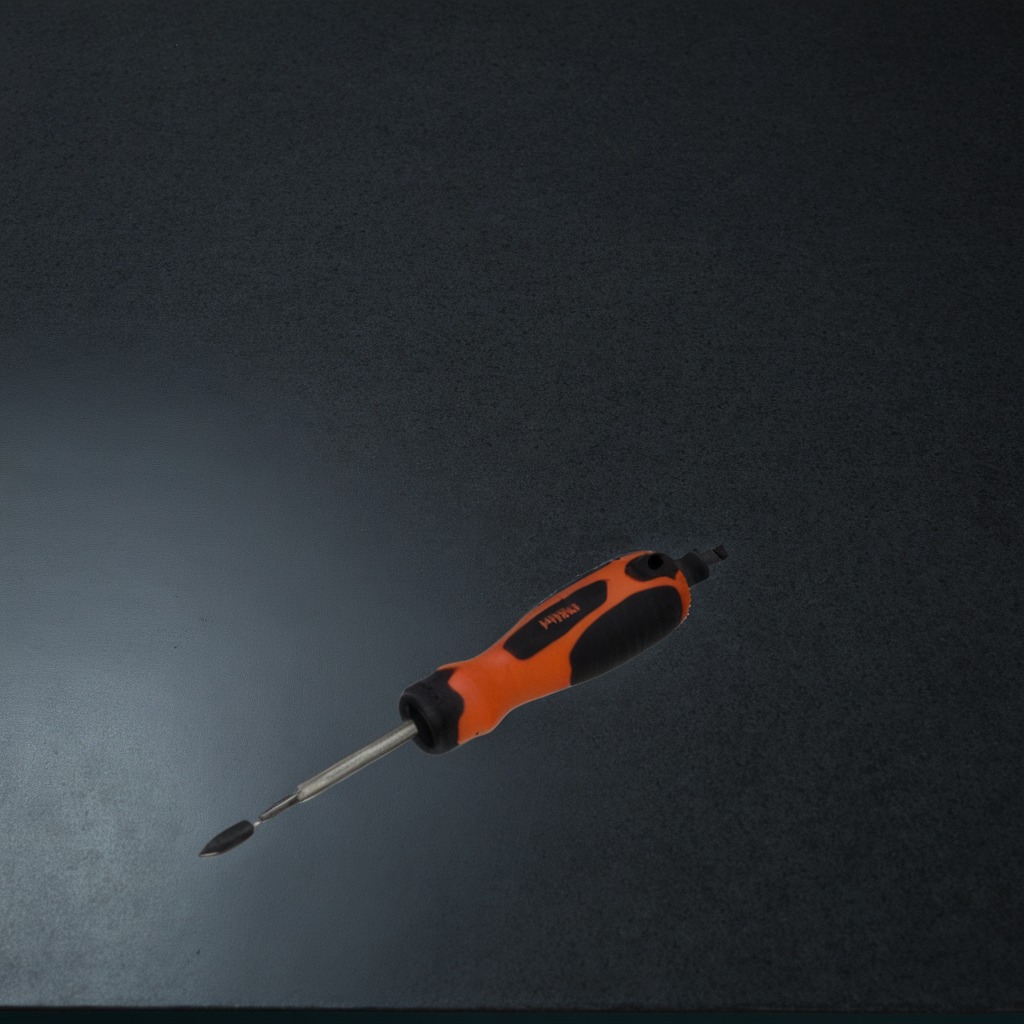
A screwdriver lies on the clean granite table inside a workshop at night.